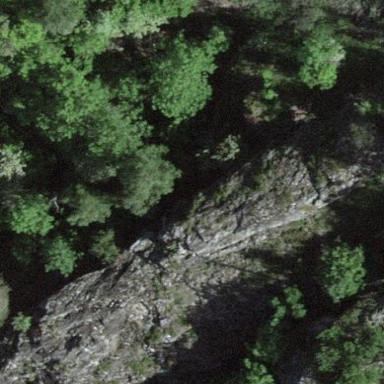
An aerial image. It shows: Landscape of bare rock.